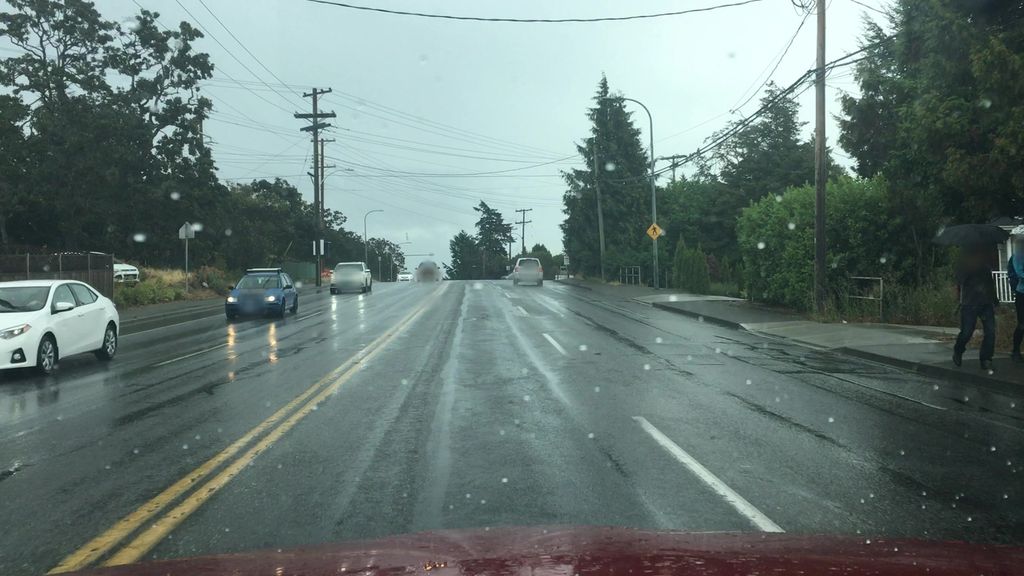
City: victoria